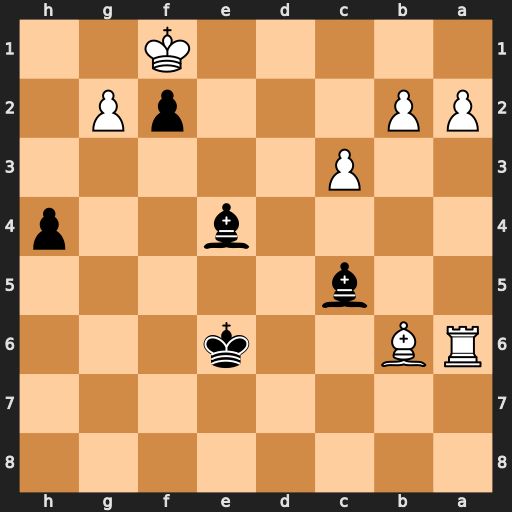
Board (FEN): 8/8/RB2k3/2b5/4b2p/2P5/PP3pP1/5K2
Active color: b
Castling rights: -
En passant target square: -
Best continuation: Bd3#